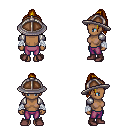
a pixel art fantasy rpg character, female body template, human, dark skin, steel arm armor, magenta pants, blonde long topknot hairstyle, chain helm, white cloth bandages, maroon shoes, four views (front, back, left, right), 2x2 character sprite sheet, small pixel art, hard edges, no anti-aliasing